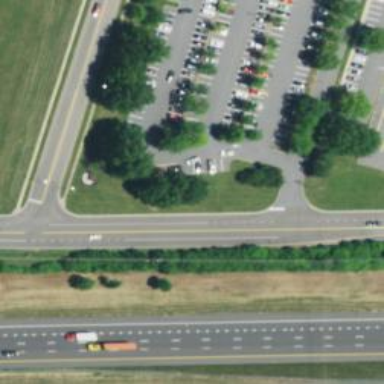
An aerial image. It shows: Parking space.